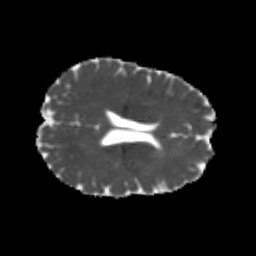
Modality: MD
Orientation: axial
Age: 24
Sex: female
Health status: healthy
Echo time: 0.074 s